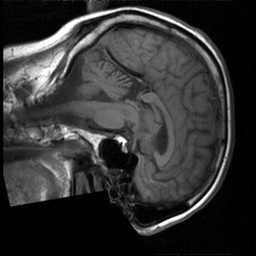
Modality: T1w
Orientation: sagittal
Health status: ill
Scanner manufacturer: siemens
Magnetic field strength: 1.5 T
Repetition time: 0.4 s
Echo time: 0.014 s